Aerial crown-view tile of a tropical tree (Barro Colorado Island, Panama), acquired 20250512:
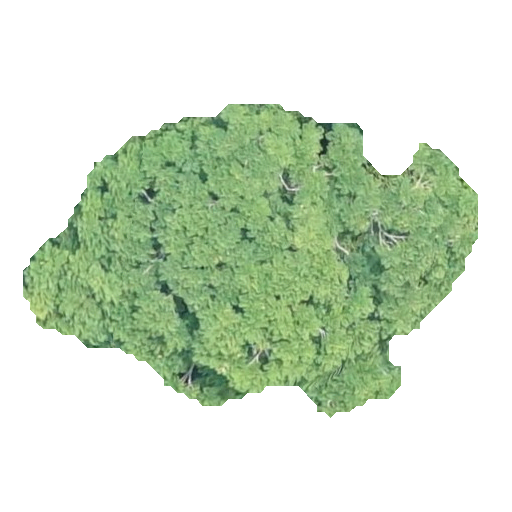
Species: Jacaranda copaia
GBIF accepted scientific name: Jacaranda copaia
Crown area: 140.006 m²